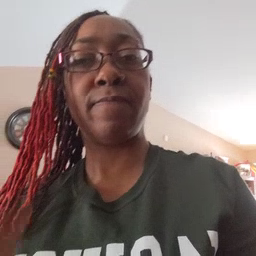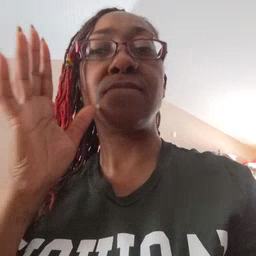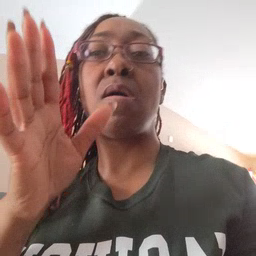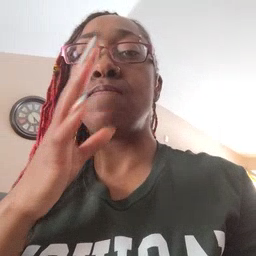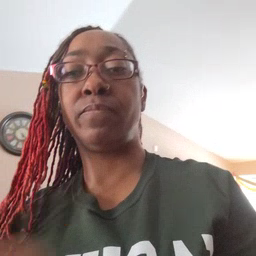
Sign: farm